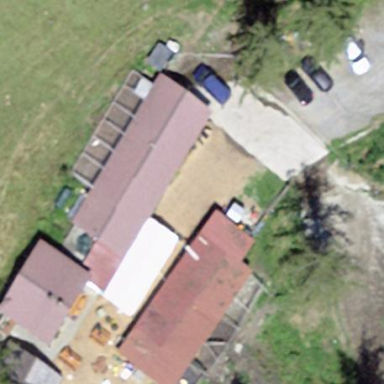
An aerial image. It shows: Cowshed building.